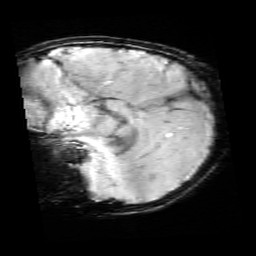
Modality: SWI
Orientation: sagittal
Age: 11
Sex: female
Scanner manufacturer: siemens
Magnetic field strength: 3 T
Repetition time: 0.027 s
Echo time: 0.02 s